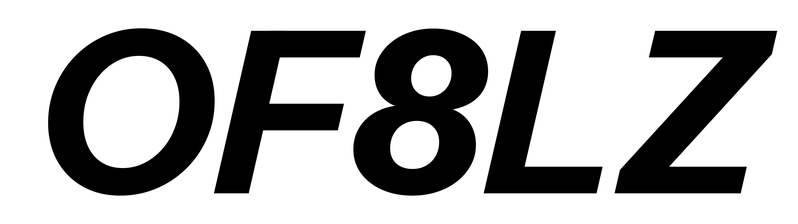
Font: InstrumentSans-Italic_Bold_Italic